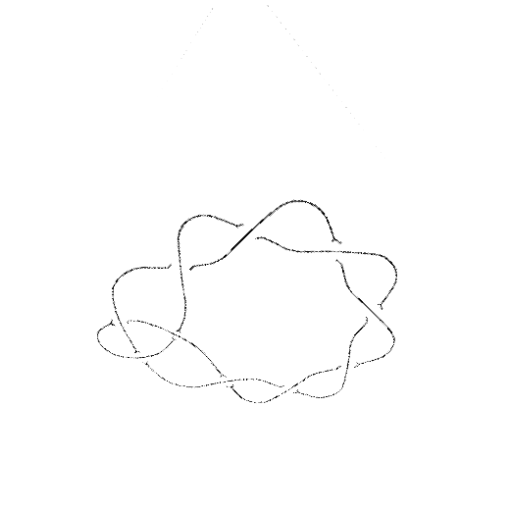
Crossing number: 10